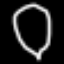
Label: line